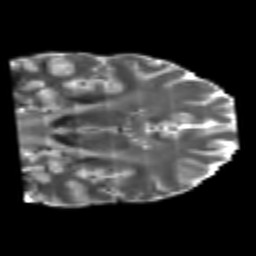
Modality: T2w
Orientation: coronal
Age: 27
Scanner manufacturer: philips
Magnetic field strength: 3 T
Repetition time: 8.549 s
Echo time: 0.1273 s